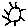
Label: sun